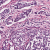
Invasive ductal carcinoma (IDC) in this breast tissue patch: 1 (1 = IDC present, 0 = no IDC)